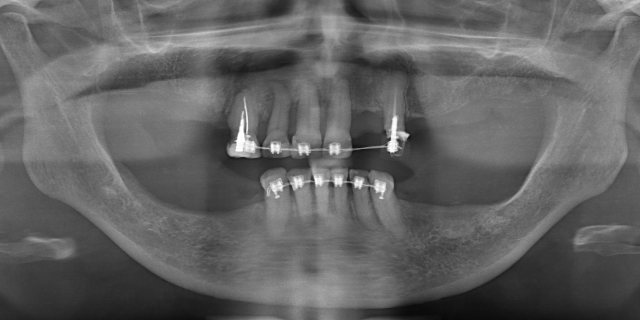
adult